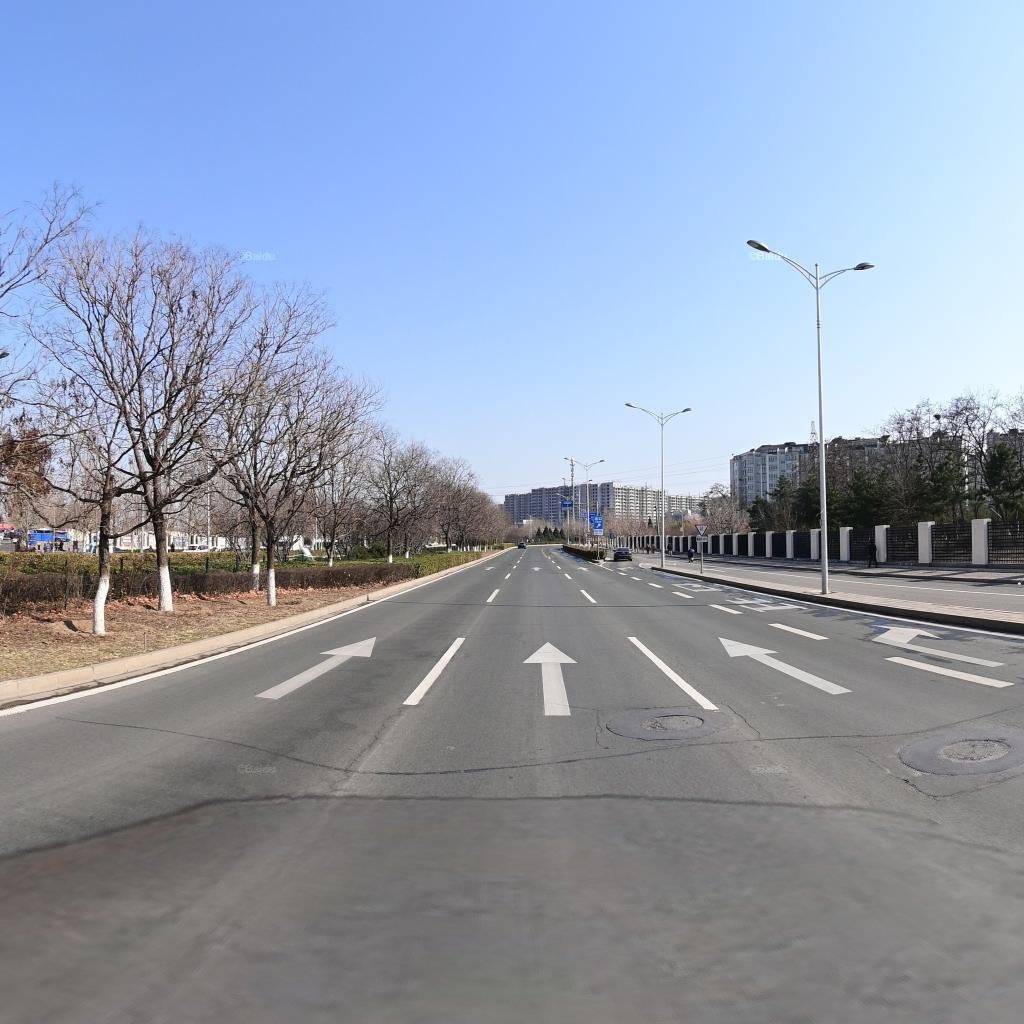
Region: Haidian
Road damage annotations: transverse patch, manhole cover, manhole cover, longitudinal crack, longitudinal crack